Aerial crown-view tile of a tropical tree (Barro Colorado Island, Panama), acquired 20250414:
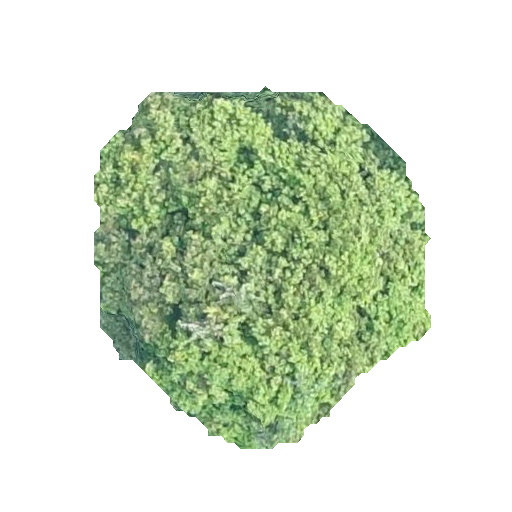
Species: Prioria copaifera
GBIF accepted scientific name: Prioria copaifera
Crown area: 136.966 m²